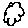
Label: cloud